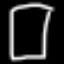
Label: square